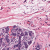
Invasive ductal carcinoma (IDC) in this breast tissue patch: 0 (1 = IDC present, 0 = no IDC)